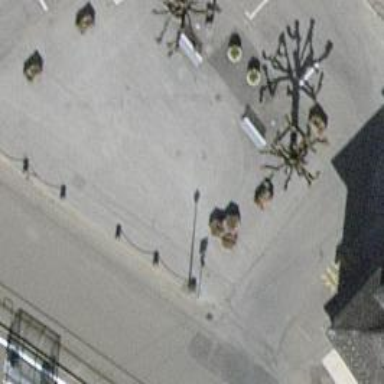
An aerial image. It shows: Bench.